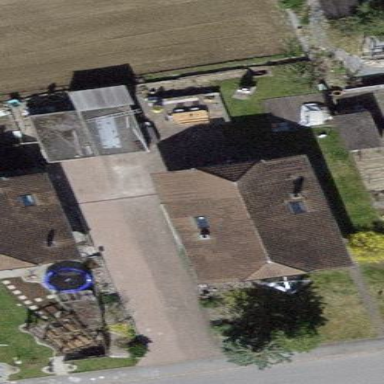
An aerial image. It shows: Simple and straightforward house.